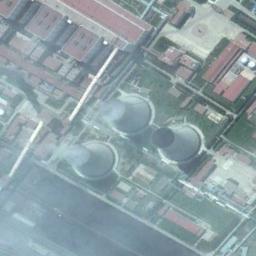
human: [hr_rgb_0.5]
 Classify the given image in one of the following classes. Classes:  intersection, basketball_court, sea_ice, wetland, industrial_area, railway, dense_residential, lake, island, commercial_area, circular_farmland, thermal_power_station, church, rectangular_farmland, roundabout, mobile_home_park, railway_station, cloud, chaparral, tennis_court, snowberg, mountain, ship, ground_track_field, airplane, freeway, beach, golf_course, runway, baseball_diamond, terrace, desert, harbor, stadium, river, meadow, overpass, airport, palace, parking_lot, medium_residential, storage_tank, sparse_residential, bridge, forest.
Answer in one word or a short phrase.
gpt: thermal_power_station